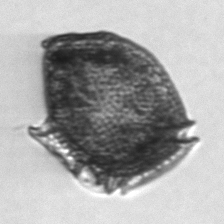
Label: Dinophysis_norvegica